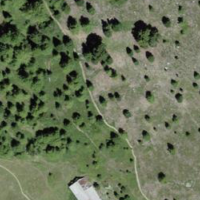
EUNIS habitat code: 26
Species observed at this site:
Ajuga pyramidalis
Lophophanes cristatus
Sitta europaea
Nucifraga caryocatactes
Arnica montana
Arcyptera fusca
Gymnadenia conopsea